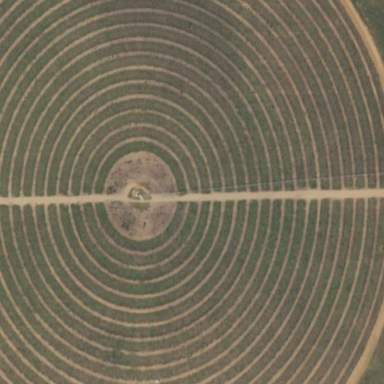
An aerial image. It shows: Farmland with pivot irrigation system.